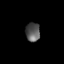
Tissue: skin
Cell type: Fibroblasts
Senescence score: 0.7776
Nuclear area (px): 268
Mean DAPI intensity: 86.53